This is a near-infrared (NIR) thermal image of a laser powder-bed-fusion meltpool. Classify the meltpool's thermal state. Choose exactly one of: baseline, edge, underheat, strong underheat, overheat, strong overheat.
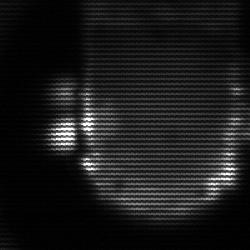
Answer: baseline